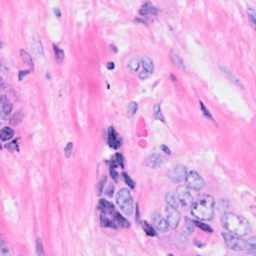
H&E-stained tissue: Breast